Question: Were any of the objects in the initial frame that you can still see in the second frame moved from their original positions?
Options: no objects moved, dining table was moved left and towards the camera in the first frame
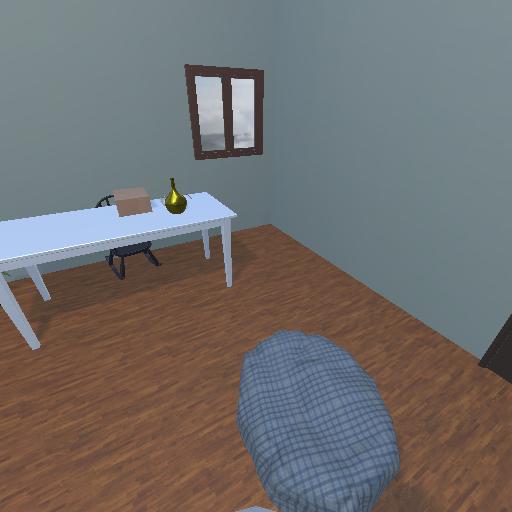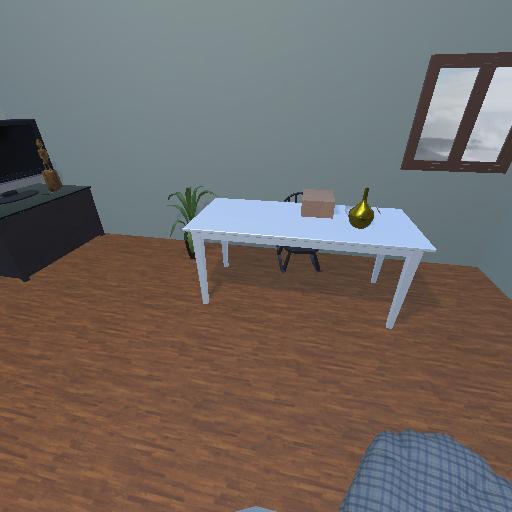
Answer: no objects moved